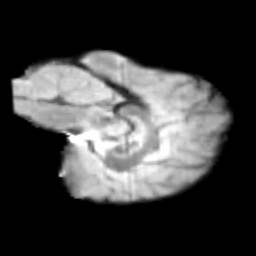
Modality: T2w
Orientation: sagittal
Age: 11
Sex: male
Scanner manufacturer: siemens
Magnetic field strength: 3 T
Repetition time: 3.8 s
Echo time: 0.07 s